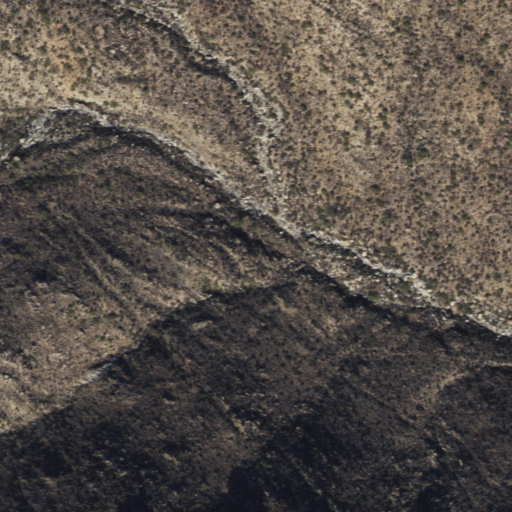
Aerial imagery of valley in Arizona named West Fork Sunset Canyon containing only shrub